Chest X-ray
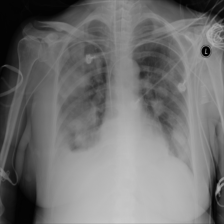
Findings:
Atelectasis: negative
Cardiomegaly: negative
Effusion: negative
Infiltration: positive
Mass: negative
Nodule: negative
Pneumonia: negative
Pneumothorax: negative
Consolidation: negative
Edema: negative
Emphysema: negative
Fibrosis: negative
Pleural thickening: negative
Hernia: negative